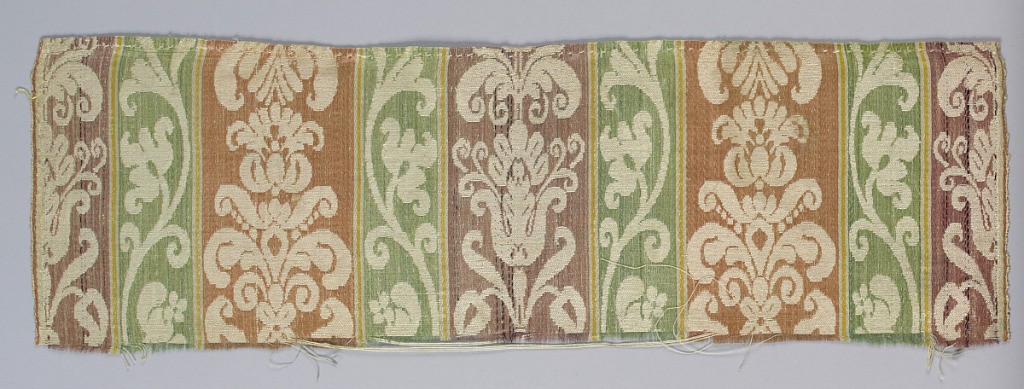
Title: Fragment
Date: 17th century
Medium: silk Technique: 7&1 satin damask
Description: Nine stripes in purple, green, and orange; each separated from the next by lines of yellow and white. Each stripe has conventionalized foliate design.